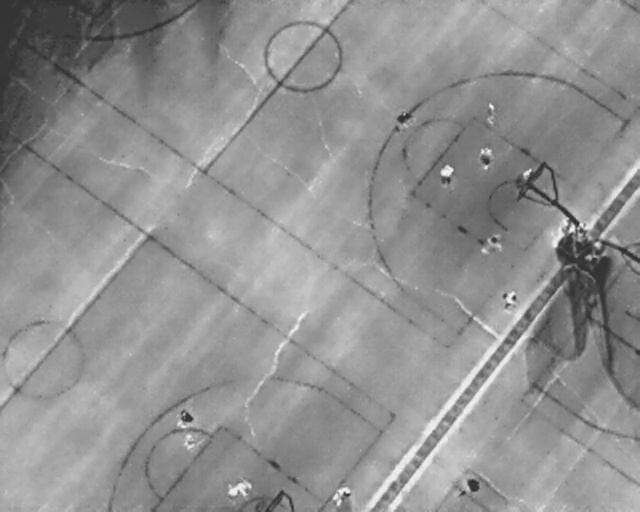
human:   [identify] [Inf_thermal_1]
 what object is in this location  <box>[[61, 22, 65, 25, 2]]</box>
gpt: <ref>1 large person at the top</ref>

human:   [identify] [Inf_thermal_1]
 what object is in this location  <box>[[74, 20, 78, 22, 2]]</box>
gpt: <ref>1 medium person at the top right</ref>

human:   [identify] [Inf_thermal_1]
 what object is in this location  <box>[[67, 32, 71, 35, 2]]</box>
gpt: <ref>1 large person at the center</ref>

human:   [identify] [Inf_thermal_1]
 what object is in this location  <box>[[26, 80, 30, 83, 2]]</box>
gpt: <ref>1 large person at the bottom left</ref>